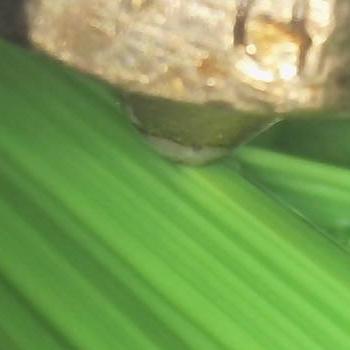
Flow rate: 62%